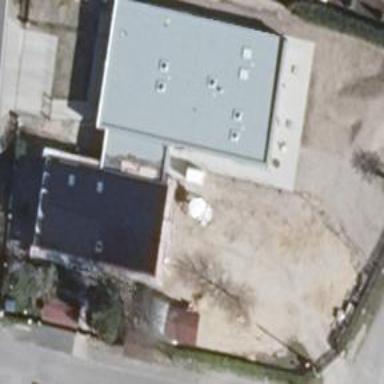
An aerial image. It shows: Kindergarten.